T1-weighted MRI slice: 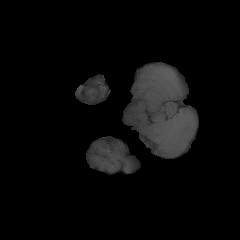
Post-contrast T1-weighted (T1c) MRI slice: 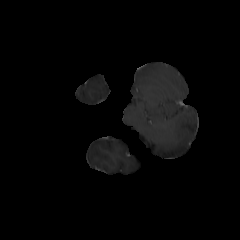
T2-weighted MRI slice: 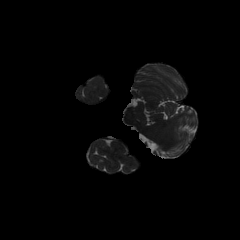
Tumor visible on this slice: no